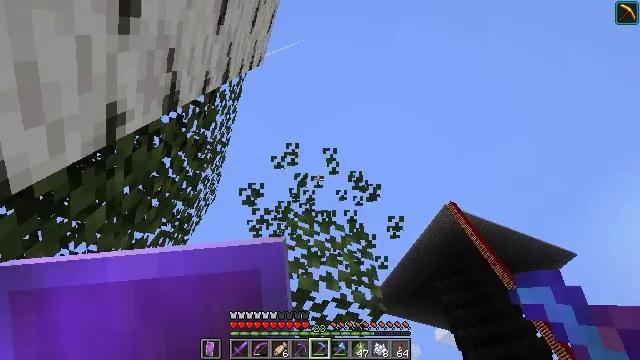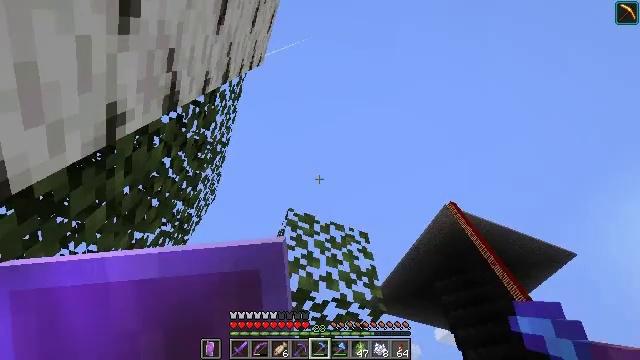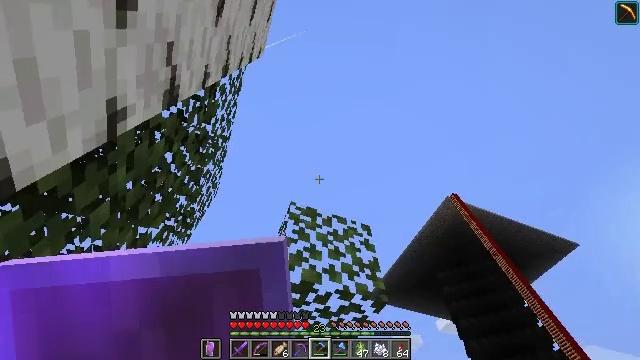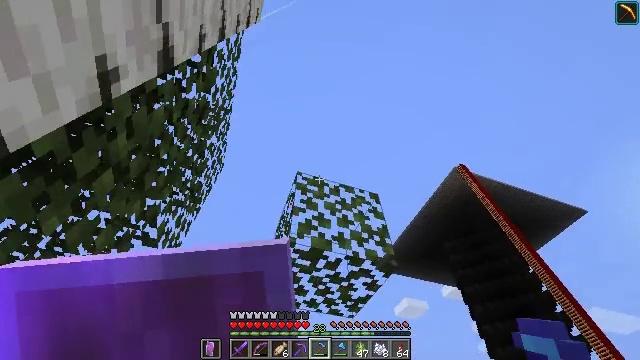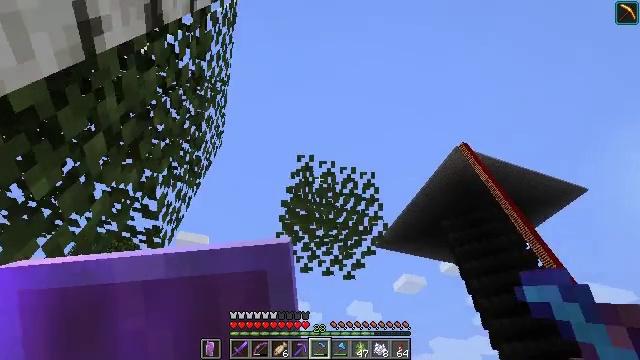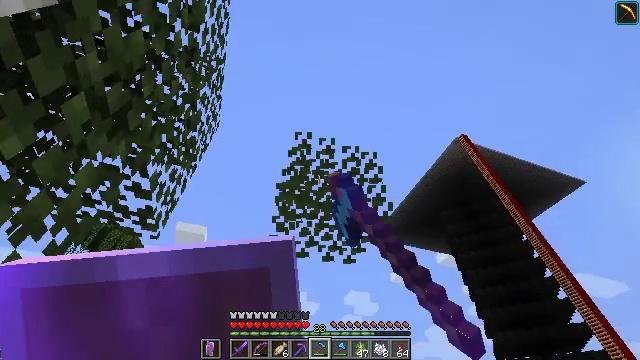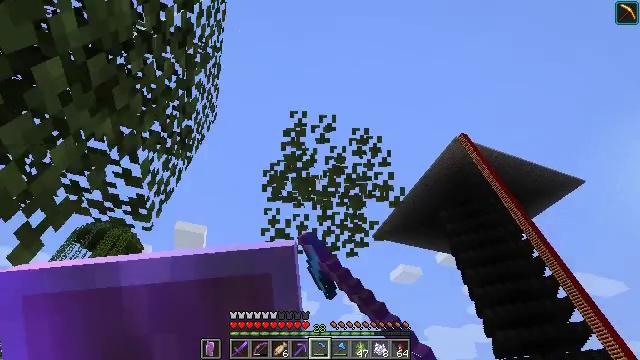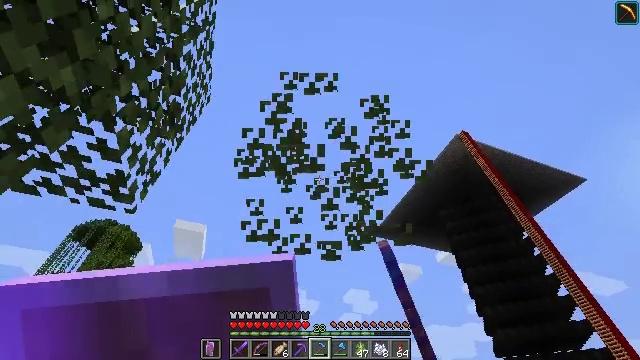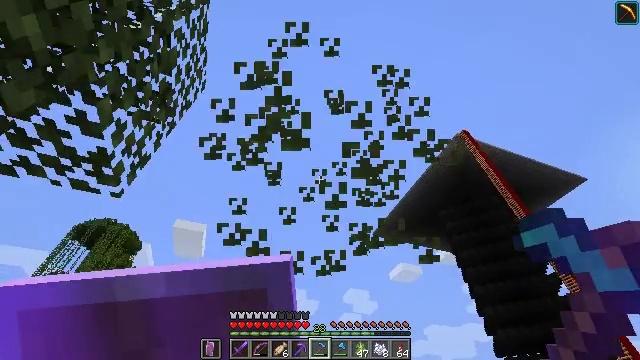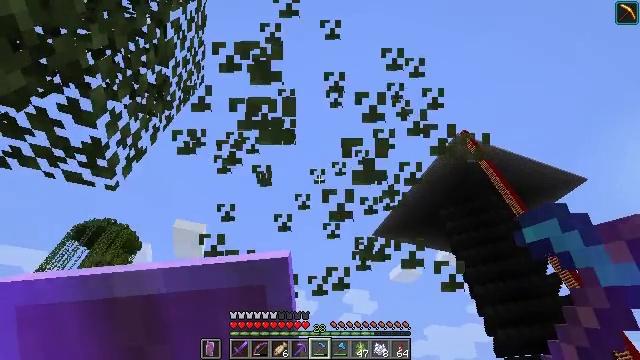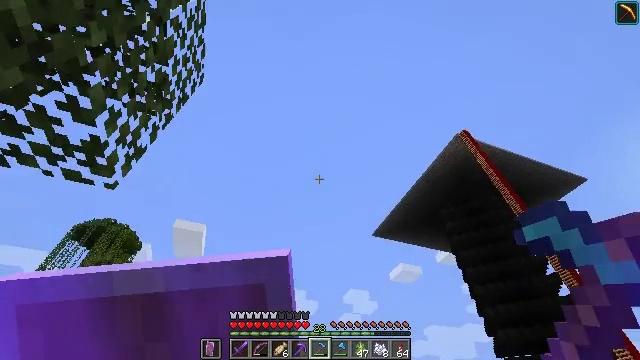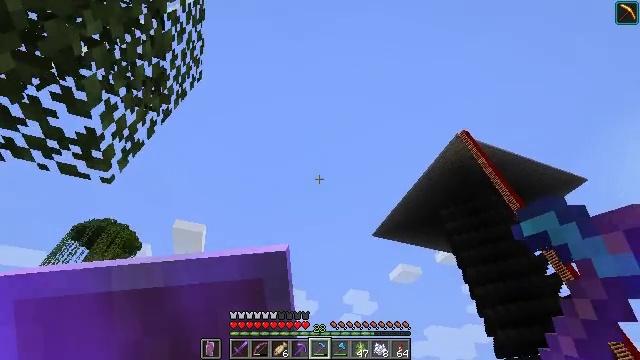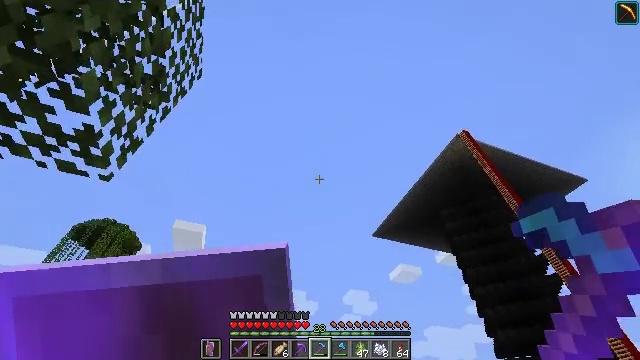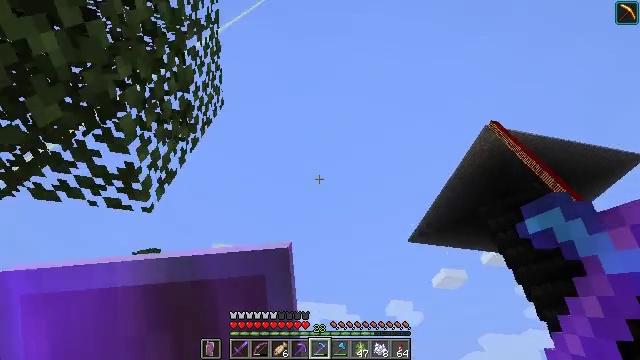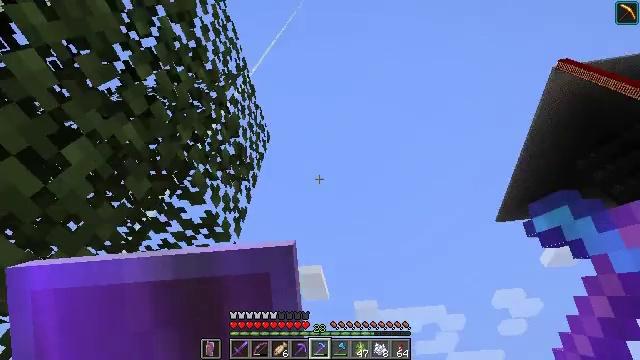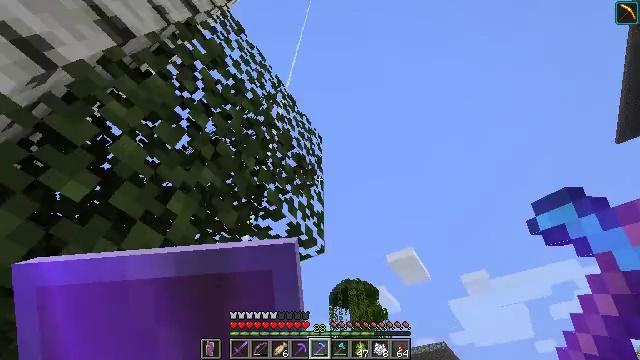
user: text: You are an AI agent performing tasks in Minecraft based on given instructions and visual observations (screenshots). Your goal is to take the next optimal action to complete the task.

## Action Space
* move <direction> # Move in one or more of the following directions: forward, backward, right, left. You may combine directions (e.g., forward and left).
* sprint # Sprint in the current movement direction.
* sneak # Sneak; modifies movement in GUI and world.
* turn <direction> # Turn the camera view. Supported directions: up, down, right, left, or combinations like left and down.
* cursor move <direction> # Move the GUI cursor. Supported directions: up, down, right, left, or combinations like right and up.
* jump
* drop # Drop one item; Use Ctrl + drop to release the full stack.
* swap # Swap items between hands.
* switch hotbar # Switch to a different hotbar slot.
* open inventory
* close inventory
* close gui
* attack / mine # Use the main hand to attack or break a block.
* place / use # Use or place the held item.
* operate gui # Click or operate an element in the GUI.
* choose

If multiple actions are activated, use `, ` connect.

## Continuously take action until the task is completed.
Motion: motion action
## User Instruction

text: Gather birch leaves using hands or shears.
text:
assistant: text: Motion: attack / mine
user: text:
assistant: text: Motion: turn down, attack / mine
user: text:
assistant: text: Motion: move forward, turn left and down, attack / mine
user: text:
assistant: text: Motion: move forward, turn down, attack / mine
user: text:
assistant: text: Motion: move forward, turn down, attack / mine
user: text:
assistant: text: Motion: move forward, attack / mine
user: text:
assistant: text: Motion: move forward, attack / mine
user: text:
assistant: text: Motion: attack / mine
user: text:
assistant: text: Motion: attack / mine
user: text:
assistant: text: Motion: attack / mine
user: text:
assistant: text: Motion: attack / mine
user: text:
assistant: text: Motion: attack / mine
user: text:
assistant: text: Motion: turn left and up, attack / mine
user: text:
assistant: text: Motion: turn left and up, attack / mine
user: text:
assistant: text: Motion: turn left and down
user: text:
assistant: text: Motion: turn left and down
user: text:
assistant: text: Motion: turn left
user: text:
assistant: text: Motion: turn left
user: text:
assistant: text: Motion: turn left
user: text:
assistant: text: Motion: turn left
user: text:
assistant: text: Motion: move right, turn left
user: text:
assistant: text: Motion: move right, turn left
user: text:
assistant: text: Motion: no_op
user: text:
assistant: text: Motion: no_op
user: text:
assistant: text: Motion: no_op
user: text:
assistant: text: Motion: turn left, attack / mine
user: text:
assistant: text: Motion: attack / mine
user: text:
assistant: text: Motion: turn left and up, attack / mine
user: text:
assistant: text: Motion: attack / mine
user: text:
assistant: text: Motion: turn up, attack / mine